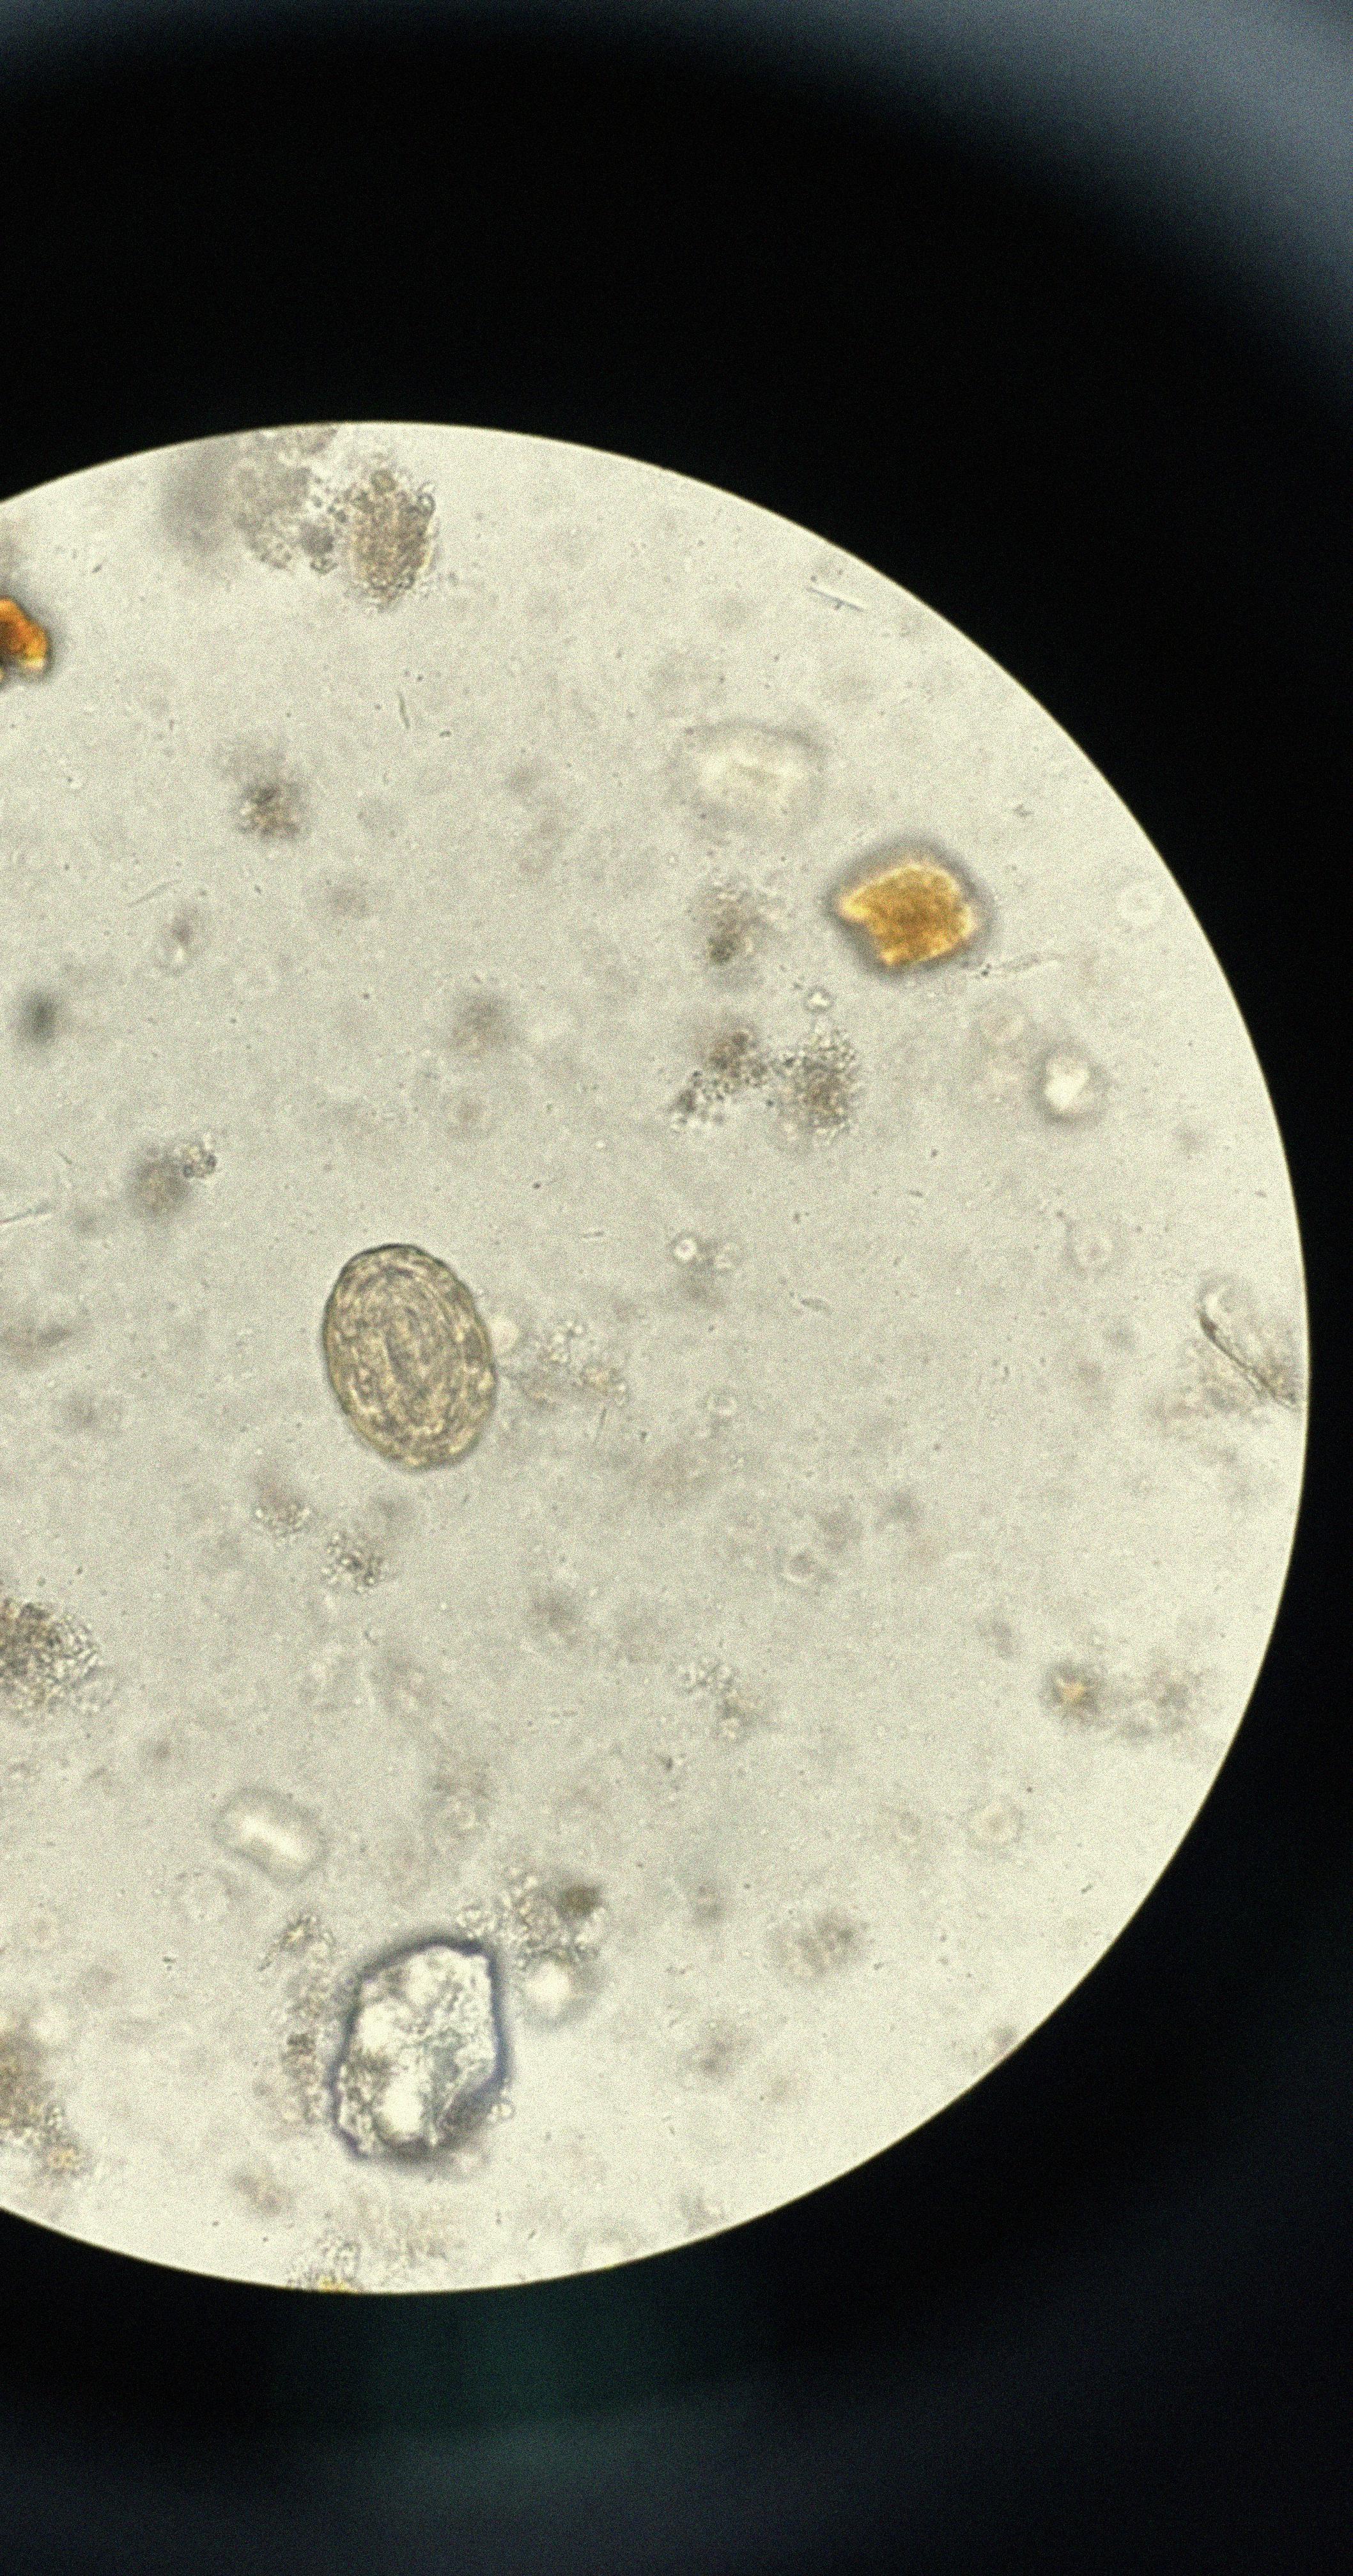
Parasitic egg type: Ascaris lumbricoides